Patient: sex M, age 69
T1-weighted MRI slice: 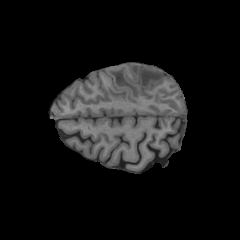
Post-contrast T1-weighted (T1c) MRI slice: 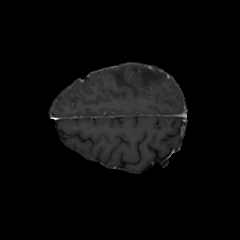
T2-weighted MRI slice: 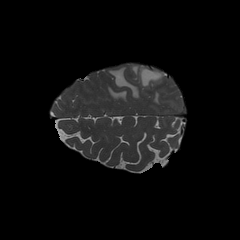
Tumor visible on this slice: yes
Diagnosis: Glioblastoma, IDH-wildtype
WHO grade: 4